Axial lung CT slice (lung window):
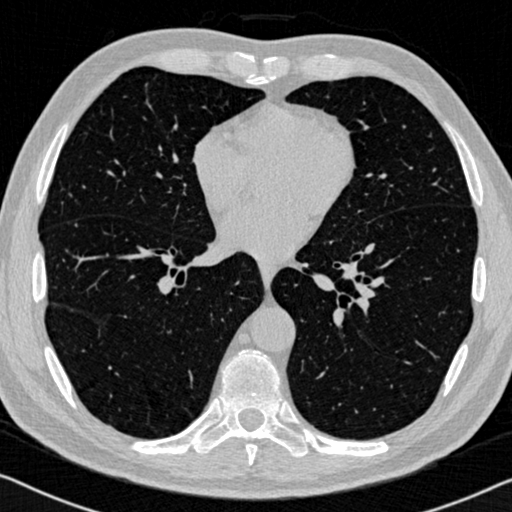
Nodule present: no